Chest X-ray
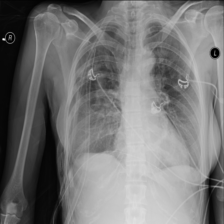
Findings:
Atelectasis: negative
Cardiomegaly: negative
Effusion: negative
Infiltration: negative
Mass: positive
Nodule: negative
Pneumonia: negative
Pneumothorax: negative
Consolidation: negative
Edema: negative
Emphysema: negative
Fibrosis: negative
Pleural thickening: negative
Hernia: negative